Question: I'm trying to write a Sencha Touch 2.0 WebSql proxy that supports tree-data. I started from tomalex0's WebSql/Sqlite proxy. <URL>
When modifying the script I ran into a strange debugging issue:
(I'm using Chrome 17.0.963.78 m)
The following snipped just got jumped over. The transaction never takes place! But when I set a breakpoint above or below and I run the same code in the console, it does work!
'''
dbConn.transaction(function(tx){
console.log(tx);
if (typeof callback == 'function') {
callback.call(scope || me, results, me);
}
tx.executeSql(sql, params, successcallback, errorcallback);
});
'''
The blue log you can see, the green log is from the success handler. When the query would be performed there would be exactly the same log above (it's a SELECT * FROM ...; so when performing multiple times without changing data I would expect the same result)
I found out that when I add the code block to the watch expressions it also runs.

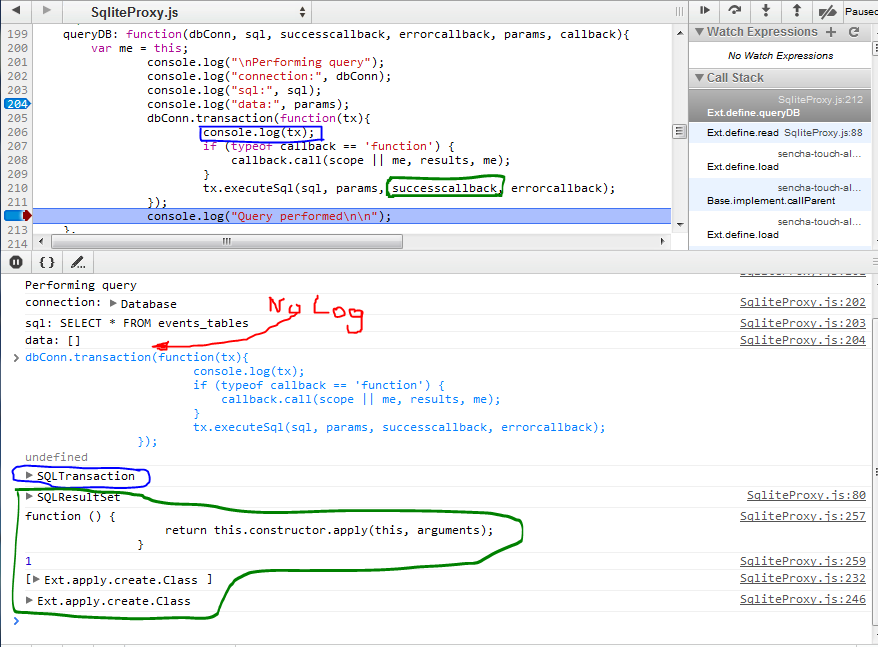
Answer: It isn't being skipped over. It is being scheduled, but not being executed till much later due to the asynchronous nature of the request:
<URL>
Since the code is being executed synchronously to make the asynchronous call it will delay the call till after the synchronous code has been executed, due to the single threadedness of javascript.